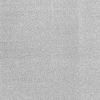
Atmospheric dust classification: dusty